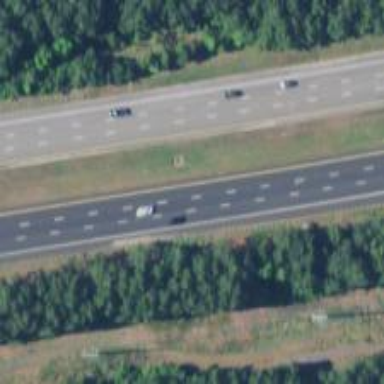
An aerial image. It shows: Asphalt motorway.